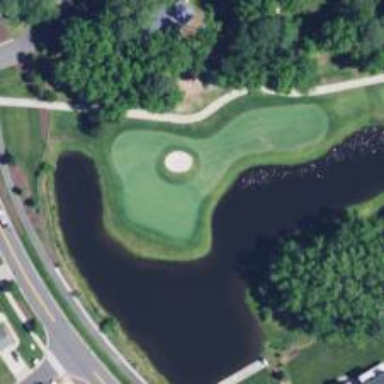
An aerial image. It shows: Golf hole.